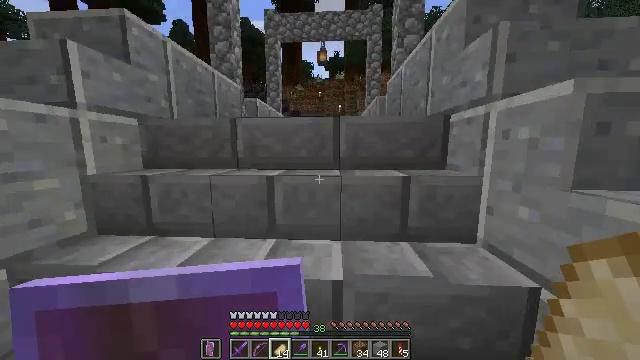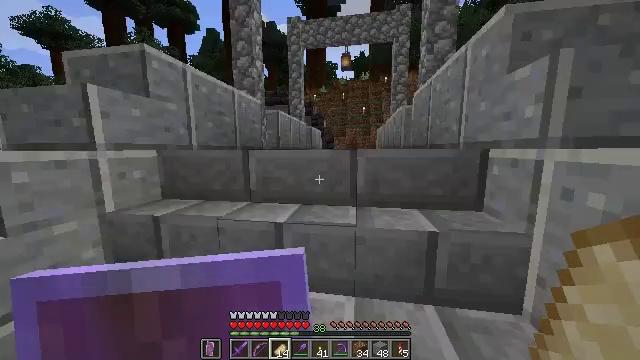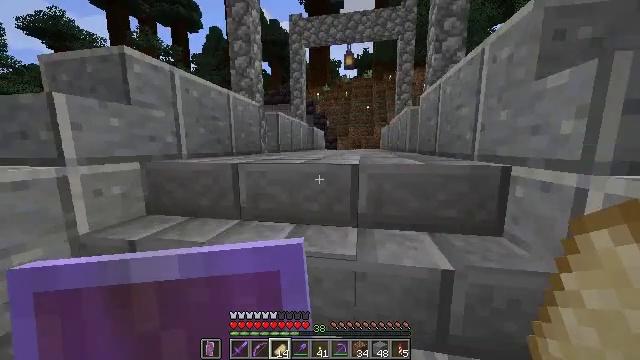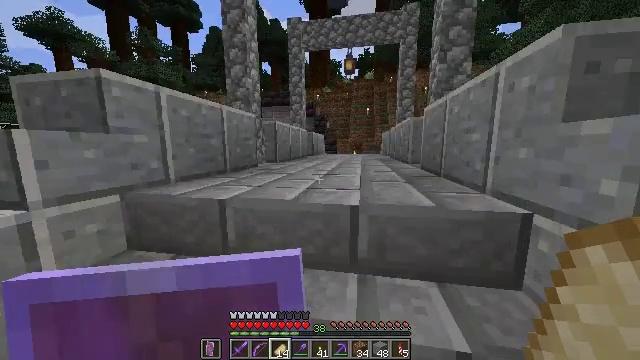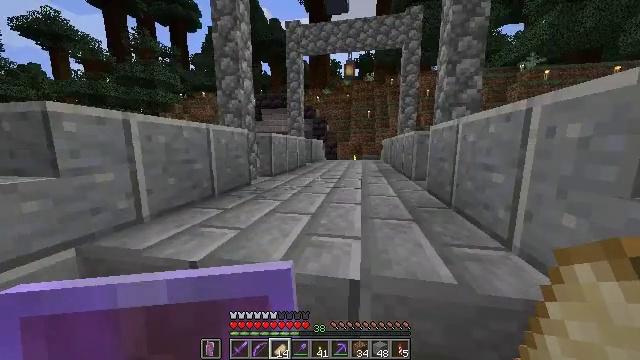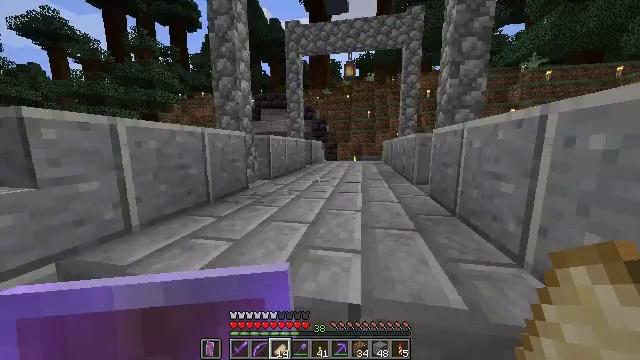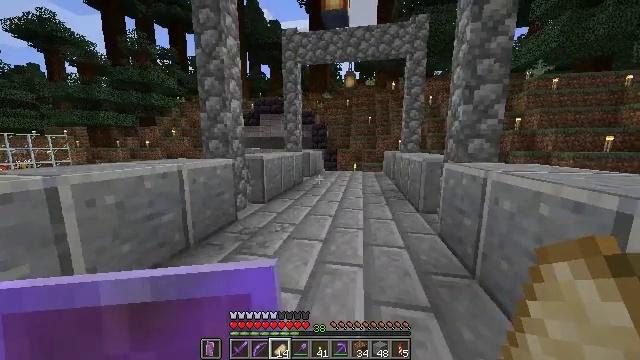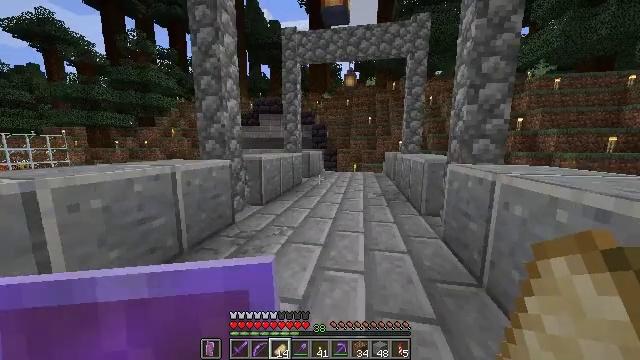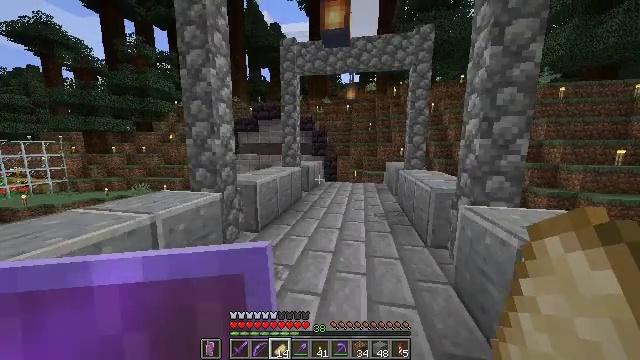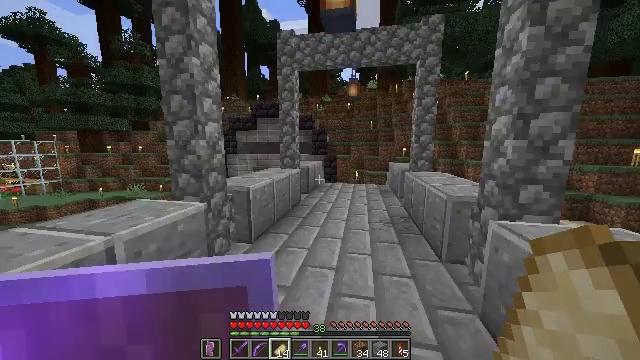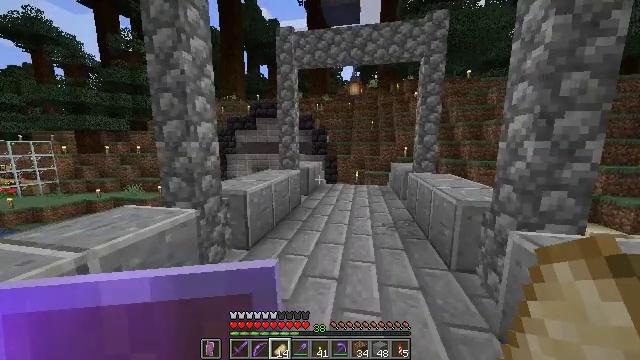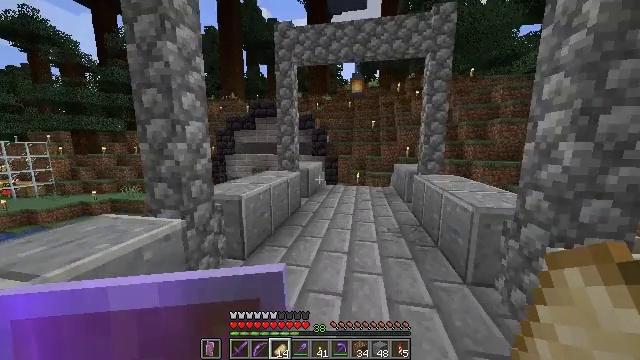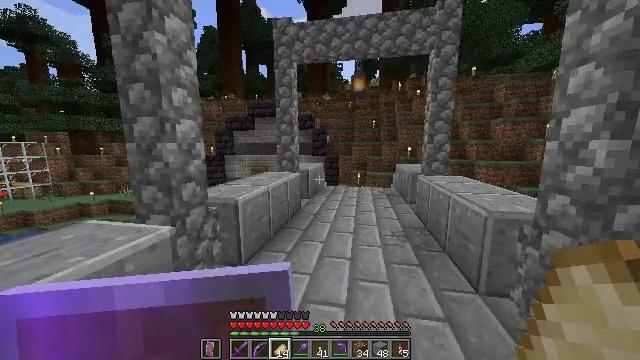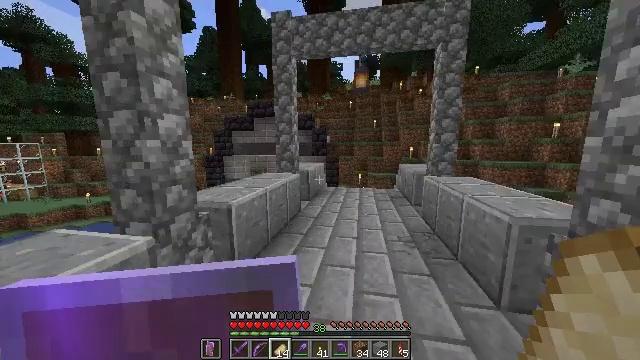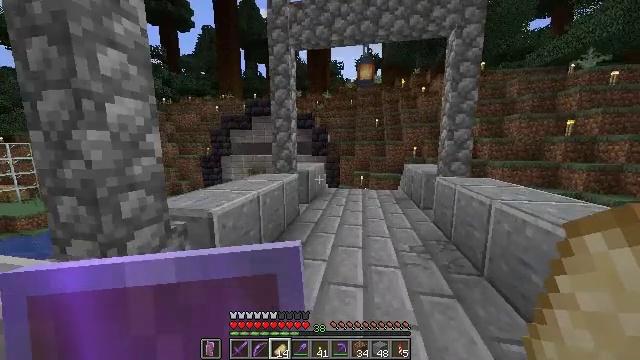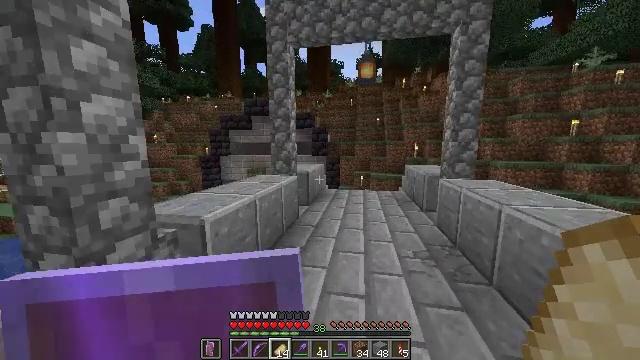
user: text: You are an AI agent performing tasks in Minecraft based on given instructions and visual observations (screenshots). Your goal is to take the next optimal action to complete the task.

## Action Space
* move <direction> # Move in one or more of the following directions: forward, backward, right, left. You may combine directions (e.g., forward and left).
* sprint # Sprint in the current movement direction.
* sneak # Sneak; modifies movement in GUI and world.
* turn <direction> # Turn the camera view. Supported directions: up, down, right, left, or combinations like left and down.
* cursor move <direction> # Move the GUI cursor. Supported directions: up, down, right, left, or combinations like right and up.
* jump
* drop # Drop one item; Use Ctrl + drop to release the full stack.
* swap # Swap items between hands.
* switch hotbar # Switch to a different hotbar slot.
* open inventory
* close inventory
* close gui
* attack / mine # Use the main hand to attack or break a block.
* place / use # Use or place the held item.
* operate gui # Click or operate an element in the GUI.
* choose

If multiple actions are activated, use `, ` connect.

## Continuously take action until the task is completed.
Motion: motion action
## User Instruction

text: Gather the wall torch from the wall.
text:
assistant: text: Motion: move forward, sprint, turn left
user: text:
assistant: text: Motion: move forward, sprint
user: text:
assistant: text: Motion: move forward, sprint
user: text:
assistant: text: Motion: move forward, sprint
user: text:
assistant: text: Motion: move forward, sprint
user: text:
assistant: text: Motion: move forward, sprint
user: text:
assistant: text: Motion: move forward, sprint
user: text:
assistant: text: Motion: move forward, sprint
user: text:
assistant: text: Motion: move forward, sprint
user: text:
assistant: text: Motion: move forward, sprint
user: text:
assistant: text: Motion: move forward, sprint
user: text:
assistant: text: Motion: move forward, sprint
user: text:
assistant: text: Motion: move forward, sprint
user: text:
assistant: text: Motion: move forward, sprint
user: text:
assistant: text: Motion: move forward, sprint
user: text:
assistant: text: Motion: move forward, sprint
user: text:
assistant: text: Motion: move forward, sprint
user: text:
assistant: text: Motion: move forward, sprint
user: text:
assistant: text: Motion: move forward, sprint
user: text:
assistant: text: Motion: move forward, sprint
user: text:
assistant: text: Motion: move forward, sprint
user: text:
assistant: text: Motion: move forward, sprint
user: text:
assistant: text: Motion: move forward, sprint
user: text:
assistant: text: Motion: move forward, sprint
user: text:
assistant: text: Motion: move forward, sprint
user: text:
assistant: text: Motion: move forward, sprint
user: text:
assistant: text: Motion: move forward, sprint
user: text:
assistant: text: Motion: move forward, sprint
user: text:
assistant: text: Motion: move forward, sprint
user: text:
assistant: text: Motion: move forward, sprint